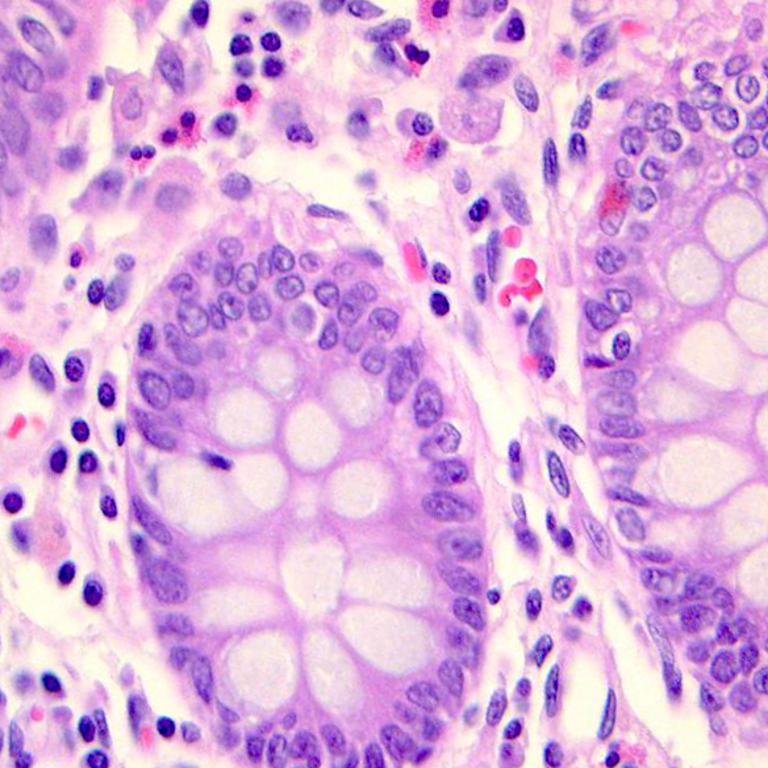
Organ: colon
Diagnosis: benign